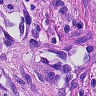
Metastatic tissue present: no